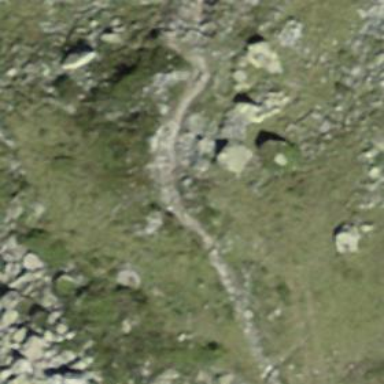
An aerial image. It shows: Path.